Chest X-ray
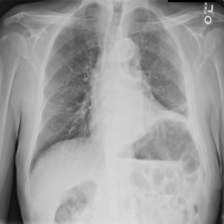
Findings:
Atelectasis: negative
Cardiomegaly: negative
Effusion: negative
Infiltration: negative
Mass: negative
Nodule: negative
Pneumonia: negative
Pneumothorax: negative
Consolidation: negative
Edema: negative
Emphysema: negative
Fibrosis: positive
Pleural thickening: negative
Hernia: negative